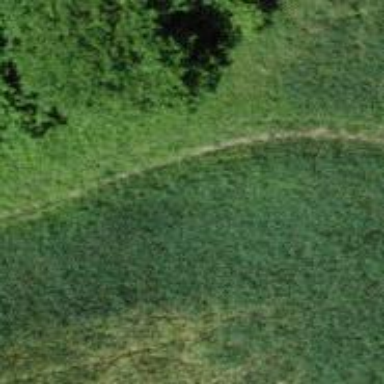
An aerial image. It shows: Grass track with grade5 track type.